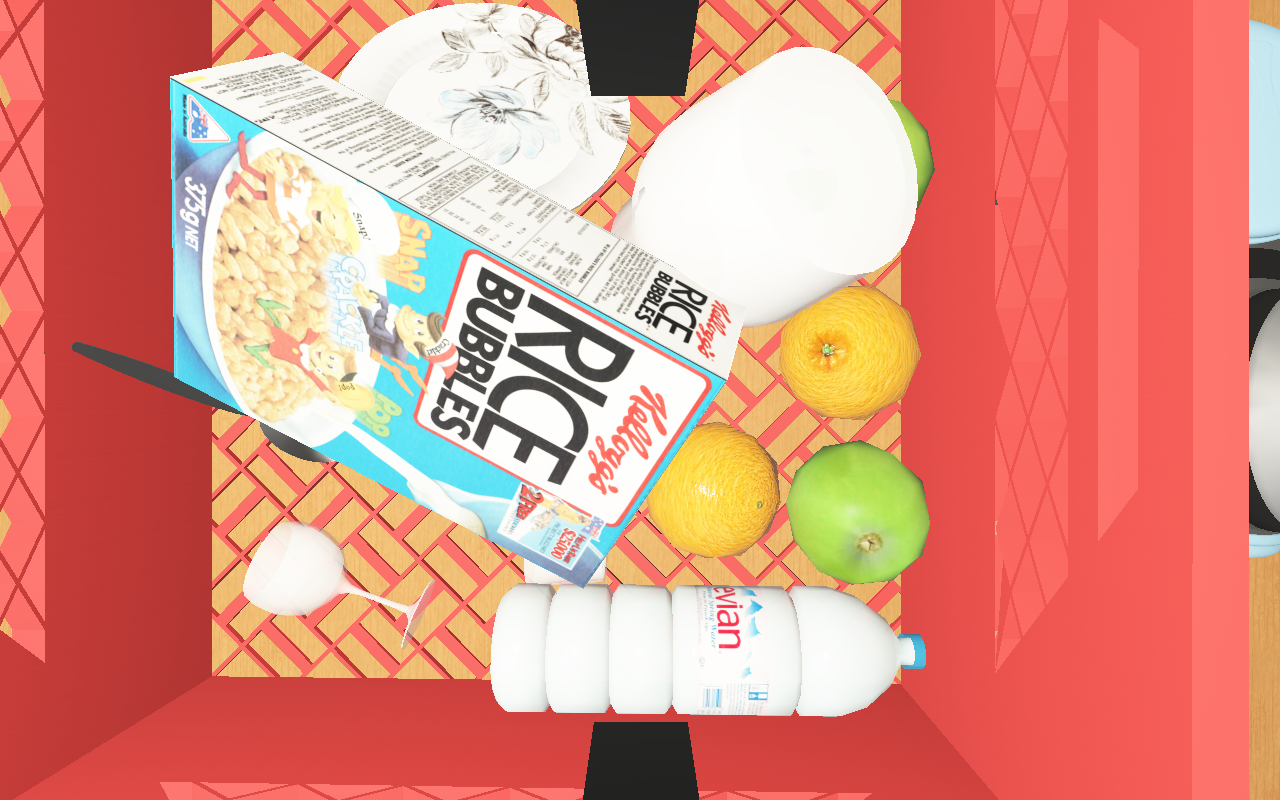
Objects in the scene:
carafe
water bottle
apple
apple
orange
orange
spoon
glass
cereal box
cereal box
biscuit box